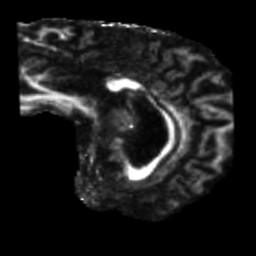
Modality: FA
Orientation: sagittal
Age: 58
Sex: male
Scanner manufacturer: siemens
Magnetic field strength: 3 T
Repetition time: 5.25 s
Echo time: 0.08 s